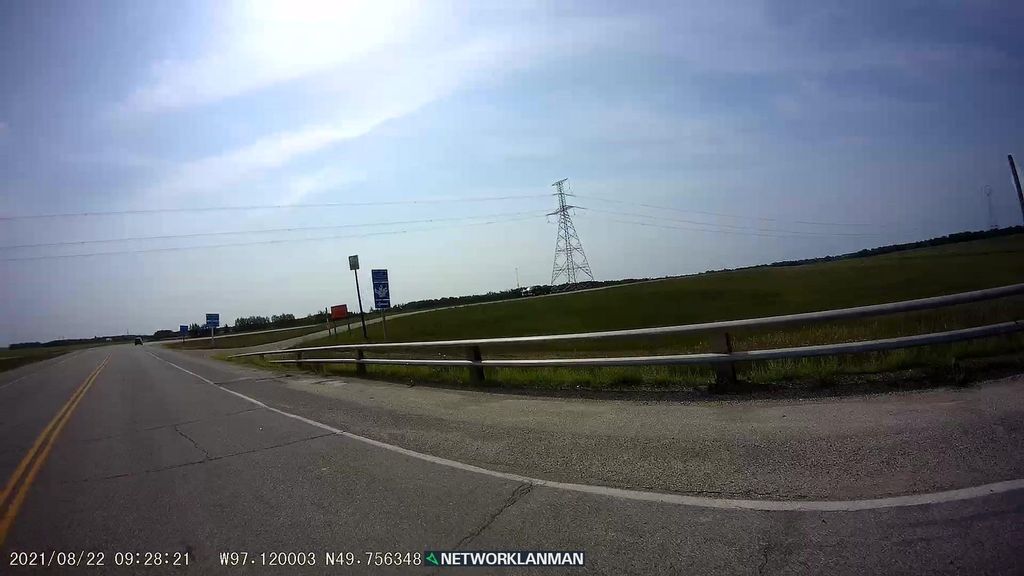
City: winnipeg